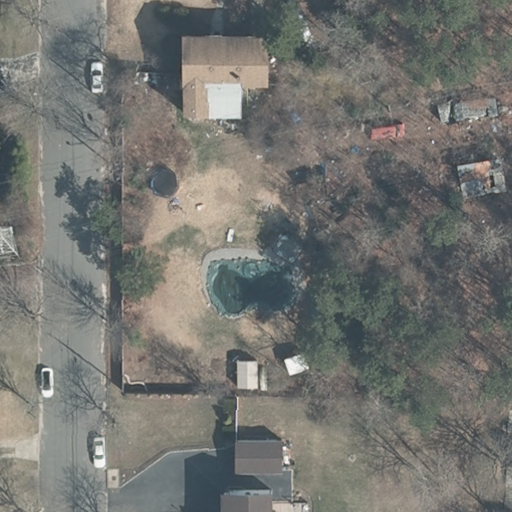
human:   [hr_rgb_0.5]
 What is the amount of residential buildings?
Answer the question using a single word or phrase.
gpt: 2

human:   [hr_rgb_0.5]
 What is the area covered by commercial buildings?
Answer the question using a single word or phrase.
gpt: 0m2

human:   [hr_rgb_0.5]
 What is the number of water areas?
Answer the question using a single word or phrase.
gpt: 0

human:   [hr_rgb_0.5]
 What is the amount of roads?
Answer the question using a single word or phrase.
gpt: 1

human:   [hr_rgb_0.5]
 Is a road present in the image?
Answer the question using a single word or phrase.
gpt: yes

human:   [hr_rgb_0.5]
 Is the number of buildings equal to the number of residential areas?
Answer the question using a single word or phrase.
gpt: no

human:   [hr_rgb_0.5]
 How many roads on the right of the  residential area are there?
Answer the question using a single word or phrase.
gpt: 1

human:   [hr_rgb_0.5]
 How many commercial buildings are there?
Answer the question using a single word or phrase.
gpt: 0

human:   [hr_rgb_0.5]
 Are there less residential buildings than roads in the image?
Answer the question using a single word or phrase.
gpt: no

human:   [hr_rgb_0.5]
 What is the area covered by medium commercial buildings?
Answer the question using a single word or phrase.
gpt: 0m2

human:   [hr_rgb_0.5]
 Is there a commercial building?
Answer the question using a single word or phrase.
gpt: no

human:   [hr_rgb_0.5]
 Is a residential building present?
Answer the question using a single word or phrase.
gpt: yes

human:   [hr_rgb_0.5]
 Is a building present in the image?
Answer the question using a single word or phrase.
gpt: yes

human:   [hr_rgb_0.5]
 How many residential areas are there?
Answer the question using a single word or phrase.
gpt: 1

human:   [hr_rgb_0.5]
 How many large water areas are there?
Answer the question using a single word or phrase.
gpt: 0

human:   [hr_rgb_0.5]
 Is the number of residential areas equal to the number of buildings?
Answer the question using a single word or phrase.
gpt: no

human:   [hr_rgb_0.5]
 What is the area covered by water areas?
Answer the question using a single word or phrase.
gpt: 0m2

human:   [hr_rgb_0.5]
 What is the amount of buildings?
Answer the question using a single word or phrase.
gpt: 5

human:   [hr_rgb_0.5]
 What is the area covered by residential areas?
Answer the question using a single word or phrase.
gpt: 9196m2

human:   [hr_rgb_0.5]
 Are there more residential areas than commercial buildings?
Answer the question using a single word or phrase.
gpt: yes

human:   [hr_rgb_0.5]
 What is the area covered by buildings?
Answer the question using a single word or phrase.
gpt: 573m2

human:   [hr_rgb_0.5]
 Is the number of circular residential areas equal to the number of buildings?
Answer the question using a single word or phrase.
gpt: no

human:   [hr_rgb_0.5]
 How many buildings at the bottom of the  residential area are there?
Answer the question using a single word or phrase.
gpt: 3

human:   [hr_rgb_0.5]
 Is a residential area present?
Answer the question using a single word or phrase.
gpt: yes

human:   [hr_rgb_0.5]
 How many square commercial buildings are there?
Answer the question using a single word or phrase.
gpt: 0

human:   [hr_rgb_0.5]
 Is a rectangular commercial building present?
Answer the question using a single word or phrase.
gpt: no

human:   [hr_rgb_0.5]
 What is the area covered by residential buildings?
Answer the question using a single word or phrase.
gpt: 428m2

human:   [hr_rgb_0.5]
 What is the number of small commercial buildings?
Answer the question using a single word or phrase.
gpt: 0

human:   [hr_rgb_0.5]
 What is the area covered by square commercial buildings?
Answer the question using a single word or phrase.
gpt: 0m2

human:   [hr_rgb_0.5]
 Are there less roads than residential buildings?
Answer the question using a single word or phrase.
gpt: yes

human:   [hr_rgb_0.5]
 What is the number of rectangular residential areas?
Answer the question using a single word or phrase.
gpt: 0

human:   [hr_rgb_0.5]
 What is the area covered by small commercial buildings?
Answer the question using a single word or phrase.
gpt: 0m2

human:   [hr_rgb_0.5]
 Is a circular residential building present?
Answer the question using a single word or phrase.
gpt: no

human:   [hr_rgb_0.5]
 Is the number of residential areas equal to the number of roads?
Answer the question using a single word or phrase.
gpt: yes

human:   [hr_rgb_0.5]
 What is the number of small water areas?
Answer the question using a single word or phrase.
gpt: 0

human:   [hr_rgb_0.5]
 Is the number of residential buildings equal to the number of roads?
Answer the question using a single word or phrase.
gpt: no

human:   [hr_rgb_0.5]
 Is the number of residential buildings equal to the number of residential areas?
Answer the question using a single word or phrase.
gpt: no

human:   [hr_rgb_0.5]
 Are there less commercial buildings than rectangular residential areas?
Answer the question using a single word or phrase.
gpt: no

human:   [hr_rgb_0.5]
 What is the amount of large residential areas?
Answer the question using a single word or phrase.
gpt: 1

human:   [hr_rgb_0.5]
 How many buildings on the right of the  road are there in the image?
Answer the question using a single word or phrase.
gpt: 5

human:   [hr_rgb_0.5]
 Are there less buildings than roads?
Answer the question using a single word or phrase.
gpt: no

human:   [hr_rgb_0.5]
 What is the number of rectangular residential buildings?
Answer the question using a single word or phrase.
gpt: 1

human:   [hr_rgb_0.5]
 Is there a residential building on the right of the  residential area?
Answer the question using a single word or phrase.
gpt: yes

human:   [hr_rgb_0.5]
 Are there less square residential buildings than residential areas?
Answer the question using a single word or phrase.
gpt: yes

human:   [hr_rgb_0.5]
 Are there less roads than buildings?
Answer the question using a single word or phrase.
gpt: yes

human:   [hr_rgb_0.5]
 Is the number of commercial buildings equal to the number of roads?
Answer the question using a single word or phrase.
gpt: no

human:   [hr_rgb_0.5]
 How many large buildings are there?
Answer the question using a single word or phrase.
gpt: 0

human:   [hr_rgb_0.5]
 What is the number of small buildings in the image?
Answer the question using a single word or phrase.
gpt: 3

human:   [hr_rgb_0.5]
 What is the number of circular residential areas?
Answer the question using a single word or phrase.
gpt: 0

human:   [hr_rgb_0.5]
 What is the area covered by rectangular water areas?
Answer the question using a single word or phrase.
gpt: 0m2

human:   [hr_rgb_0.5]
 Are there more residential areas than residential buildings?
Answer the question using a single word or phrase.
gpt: no

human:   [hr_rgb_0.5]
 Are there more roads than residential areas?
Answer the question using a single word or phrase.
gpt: no

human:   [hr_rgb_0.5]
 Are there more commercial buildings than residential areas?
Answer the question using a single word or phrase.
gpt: no

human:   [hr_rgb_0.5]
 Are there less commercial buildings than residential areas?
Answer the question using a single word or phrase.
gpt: yes

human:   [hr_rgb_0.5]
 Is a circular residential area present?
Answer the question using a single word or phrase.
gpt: no

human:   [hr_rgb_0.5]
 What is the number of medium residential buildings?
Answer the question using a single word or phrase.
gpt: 2

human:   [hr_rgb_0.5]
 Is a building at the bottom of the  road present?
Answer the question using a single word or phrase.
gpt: yes

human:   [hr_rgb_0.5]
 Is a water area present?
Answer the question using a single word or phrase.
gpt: no

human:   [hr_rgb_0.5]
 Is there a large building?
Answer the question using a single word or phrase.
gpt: no

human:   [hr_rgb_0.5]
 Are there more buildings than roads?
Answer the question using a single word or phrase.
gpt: yes

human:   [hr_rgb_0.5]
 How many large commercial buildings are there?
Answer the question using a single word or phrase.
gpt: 0

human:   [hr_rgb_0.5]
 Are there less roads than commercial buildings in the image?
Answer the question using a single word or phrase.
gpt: no

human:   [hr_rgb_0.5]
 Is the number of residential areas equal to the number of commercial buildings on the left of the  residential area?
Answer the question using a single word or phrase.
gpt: no

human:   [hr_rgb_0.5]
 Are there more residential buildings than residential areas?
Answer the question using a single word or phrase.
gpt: yes